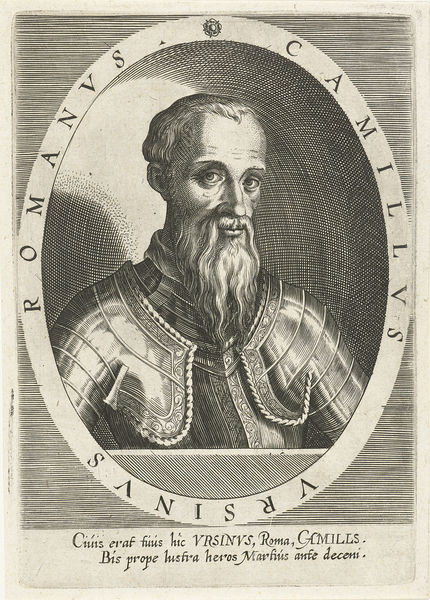
Titel: Portret van de Romein Camillo Orsini
Künstler: Dominicus Custos
Standort: Amsterdam
Institution: Rijksmuseum
Schlagwörter: barbe, portrait, lumiere, cavalier, chevalier, armure, regard, oval, camillus, romanus